Field crop: maize
Growth stage: 1
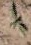
Species: atriplex